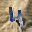
Label: 4